Field crop: maize
Growth stage: 2
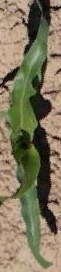
Species: maize